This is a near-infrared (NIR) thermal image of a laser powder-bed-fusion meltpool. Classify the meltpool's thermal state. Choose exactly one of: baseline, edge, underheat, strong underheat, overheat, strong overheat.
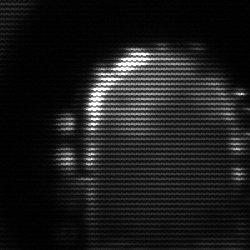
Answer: baseline